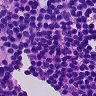
Metastatic tissue present: no